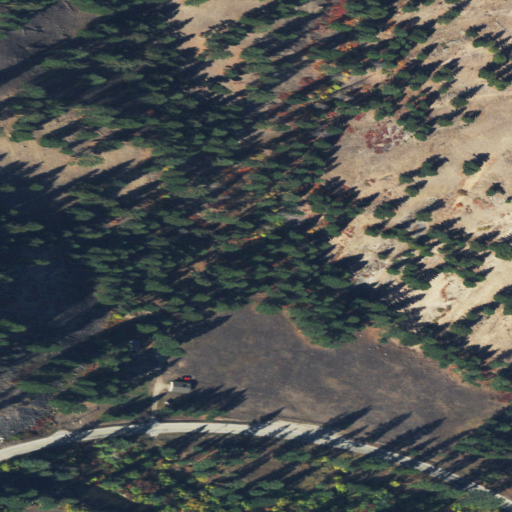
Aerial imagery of valley in Montana named Angle Draw containing shrub, evergreen forest, grassland, open development, low intensity development, and woody wetlands